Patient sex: M
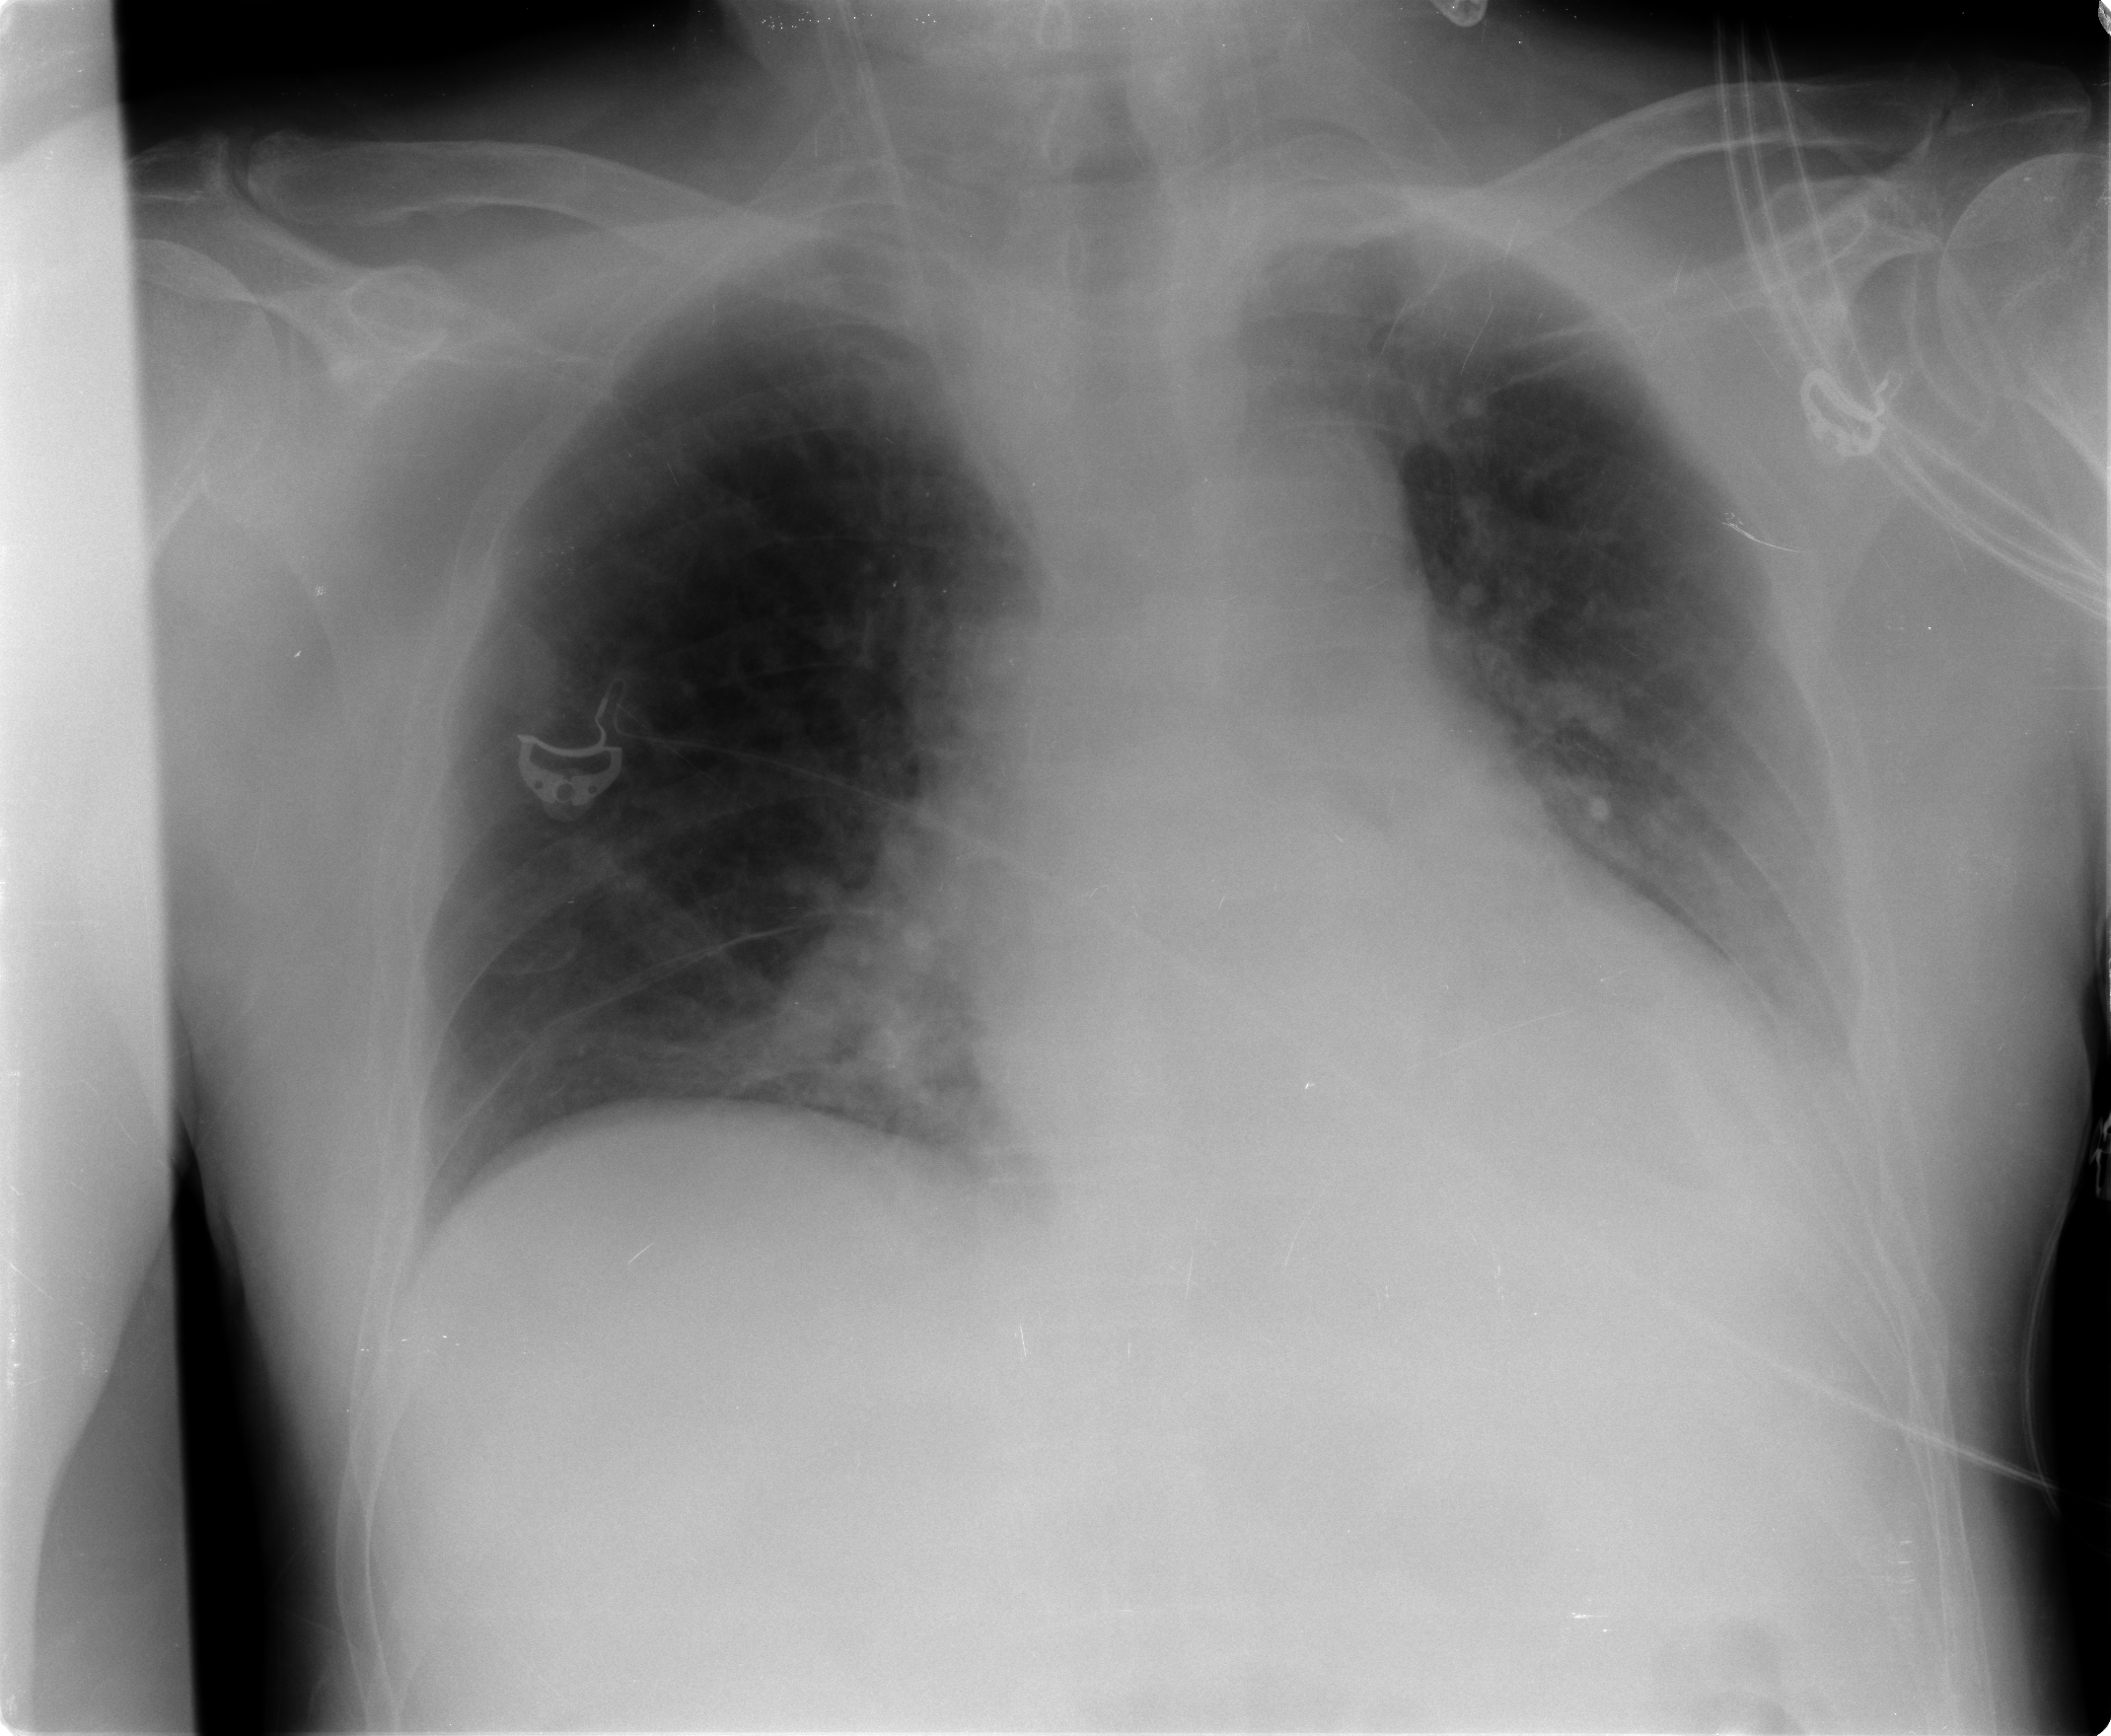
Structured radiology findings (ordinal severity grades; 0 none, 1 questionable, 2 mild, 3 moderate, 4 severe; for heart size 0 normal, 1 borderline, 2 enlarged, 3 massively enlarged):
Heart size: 0
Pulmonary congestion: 1
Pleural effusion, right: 0
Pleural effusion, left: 2
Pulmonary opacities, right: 0
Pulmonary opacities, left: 0
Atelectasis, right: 1
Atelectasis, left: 2